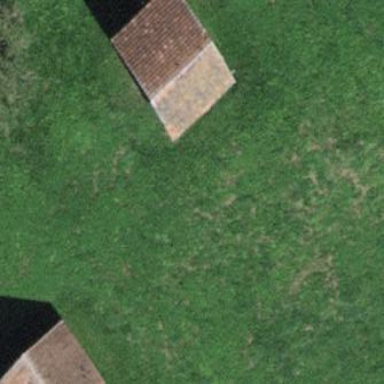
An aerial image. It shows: Rural barn.